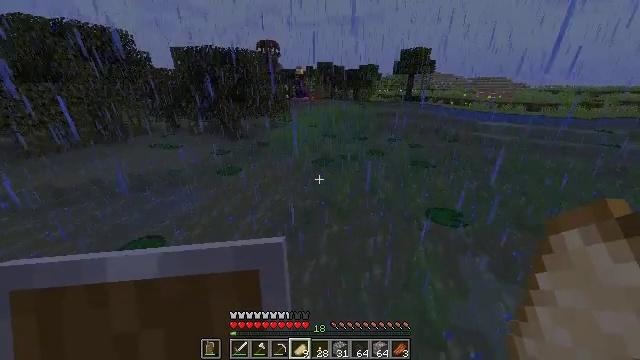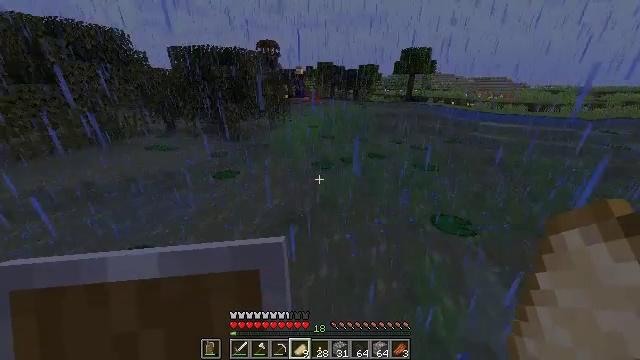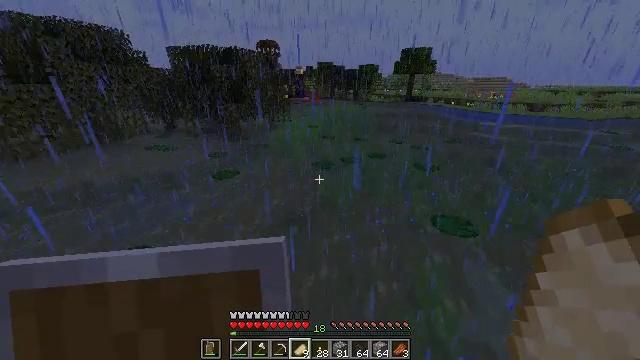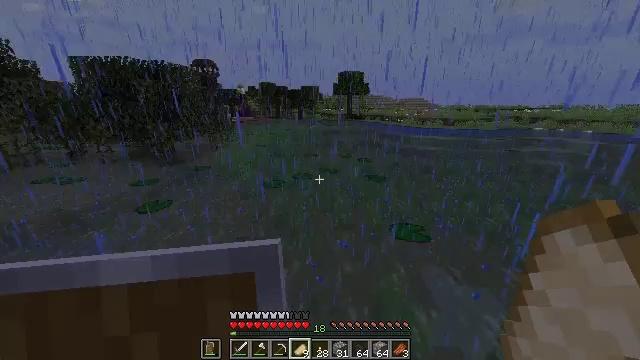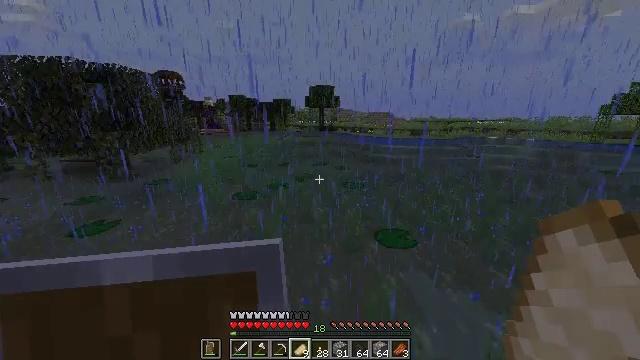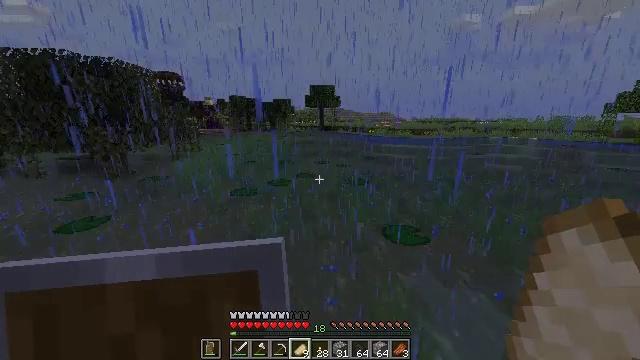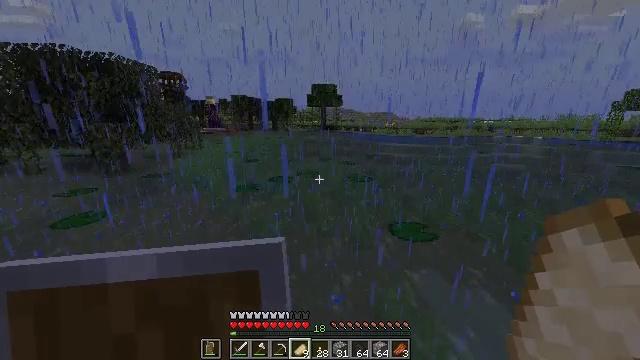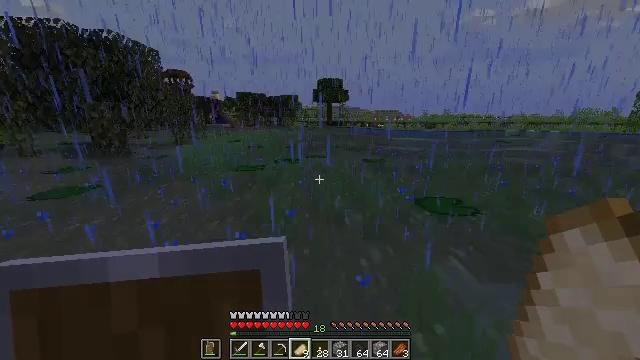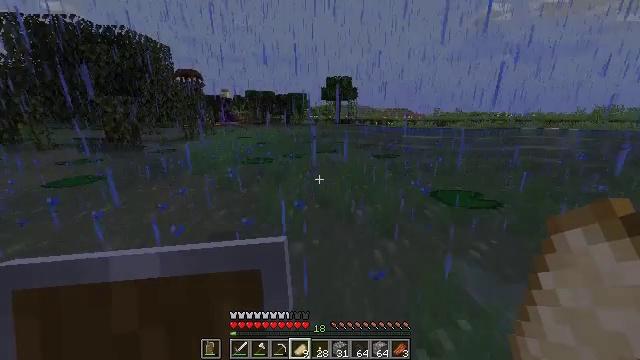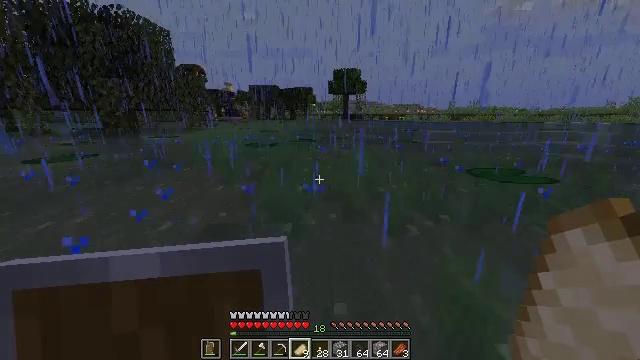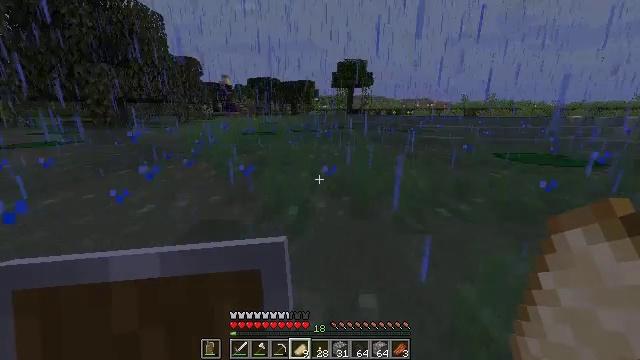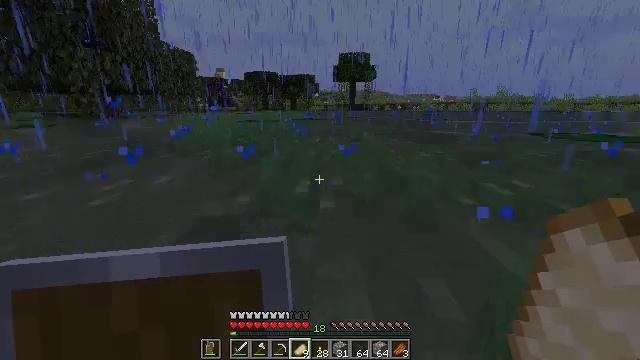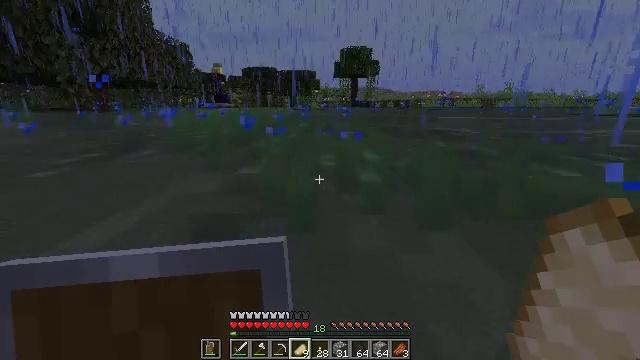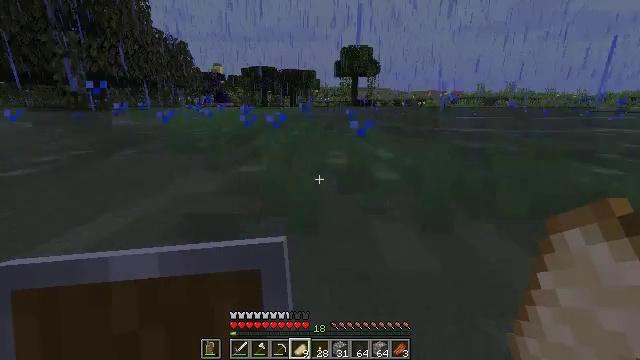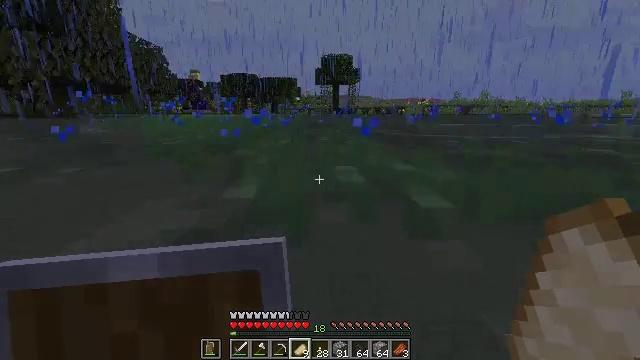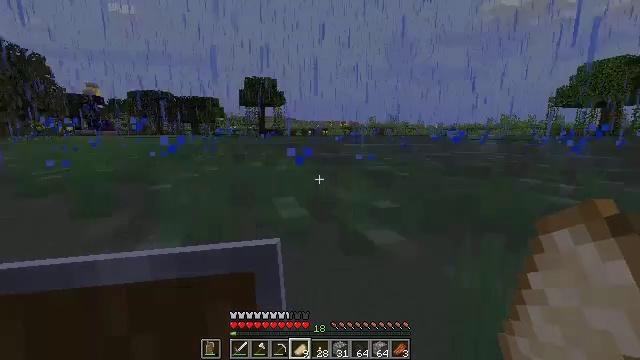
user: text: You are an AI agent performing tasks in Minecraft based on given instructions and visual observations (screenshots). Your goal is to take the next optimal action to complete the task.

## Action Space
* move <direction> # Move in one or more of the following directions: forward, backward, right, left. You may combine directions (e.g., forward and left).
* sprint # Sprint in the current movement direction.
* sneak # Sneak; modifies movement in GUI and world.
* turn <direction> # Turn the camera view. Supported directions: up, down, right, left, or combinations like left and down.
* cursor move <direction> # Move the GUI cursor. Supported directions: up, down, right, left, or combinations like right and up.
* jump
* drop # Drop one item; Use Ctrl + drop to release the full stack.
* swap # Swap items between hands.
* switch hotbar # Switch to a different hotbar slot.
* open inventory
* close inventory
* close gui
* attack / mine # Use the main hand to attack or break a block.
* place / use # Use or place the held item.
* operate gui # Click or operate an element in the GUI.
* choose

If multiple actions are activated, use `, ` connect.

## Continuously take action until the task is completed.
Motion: motion action
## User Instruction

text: Remove an apple from the inventory.
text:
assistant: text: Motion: move forward, jump
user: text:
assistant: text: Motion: move forward, jump
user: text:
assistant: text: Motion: move forward, turn right and up, jump
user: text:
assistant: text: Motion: move forward, turn right and up, jump
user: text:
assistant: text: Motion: move forward and move left, jump
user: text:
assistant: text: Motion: move forward and move left, jump
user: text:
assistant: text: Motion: move forward and move left, turn left, jump
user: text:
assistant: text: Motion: move forward and move left, turn left, jump
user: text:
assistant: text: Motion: move forward and move left, turn left, jump
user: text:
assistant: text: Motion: move forward and move left, jump
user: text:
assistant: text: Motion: move forward and move left, jump
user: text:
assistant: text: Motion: move forward, jump
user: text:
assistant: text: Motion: move forward, jump
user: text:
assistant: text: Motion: move forward, turn right and up, jump
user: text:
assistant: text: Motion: move forward, turn right and up, jump
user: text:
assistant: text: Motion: move forward and move left, turn right and up, jump
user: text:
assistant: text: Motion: move forward and move left, turn right, jump
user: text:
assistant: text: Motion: move forward and move left, jump
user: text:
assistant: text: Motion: move forward and move left, jump
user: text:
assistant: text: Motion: move forward and move left, jump
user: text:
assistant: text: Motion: move forward and move left, jump
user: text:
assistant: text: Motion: move forward and move left, jump
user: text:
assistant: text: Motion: move forward and move left, jump
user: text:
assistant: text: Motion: move forward and move left, turn left, jump
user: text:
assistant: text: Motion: move forward and move left, turn left and up, jump
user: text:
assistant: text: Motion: move forward and move left, turn left, jump
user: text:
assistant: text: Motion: move forward and move left, turn left and down, jump
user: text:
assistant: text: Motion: move forward and move left, jump
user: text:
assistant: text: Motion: move forward, jump
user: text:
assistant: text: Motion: move forward, jump